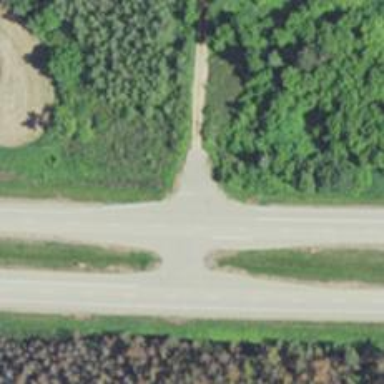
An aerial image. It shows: Stop road.